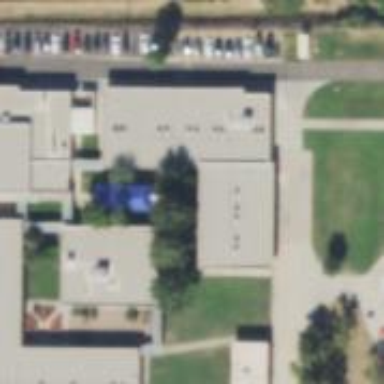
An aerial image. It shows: School building.